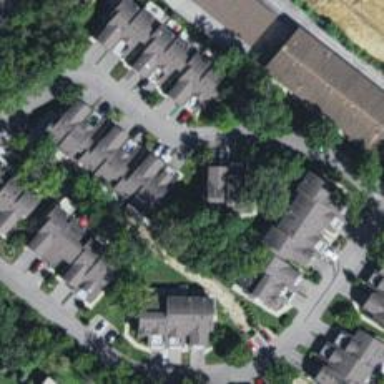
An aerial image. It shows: Residential road.